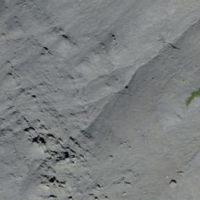
EUNIS habitat code: 48
Species observed at this site:
Hedysarum hedysaroides